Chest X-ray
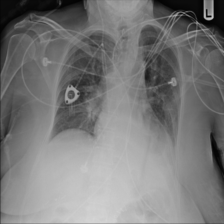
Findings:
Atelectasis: negative
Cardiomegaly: negative
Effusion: negative
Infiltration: positive
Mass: negative
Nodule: negative
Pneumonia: negative
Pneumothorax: negative
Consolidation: negative
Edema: positive
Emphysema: negative
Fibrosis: negative
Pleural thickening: negative
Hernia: negative